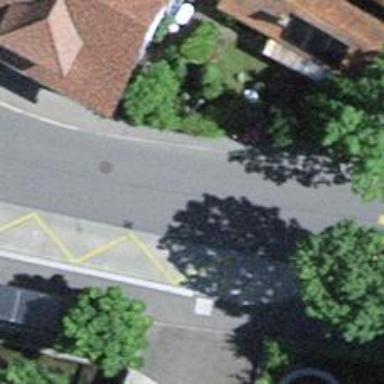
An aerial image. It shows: Bus stop with designated stop position for public transport.